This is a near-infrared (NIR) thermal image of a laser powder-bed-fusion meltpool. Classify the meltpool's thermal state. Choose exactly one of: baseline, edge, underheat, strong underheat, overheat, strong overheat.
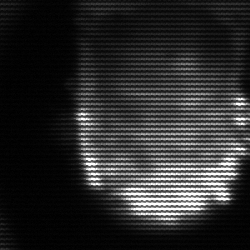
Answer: baseline